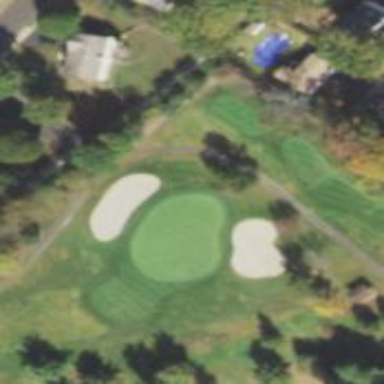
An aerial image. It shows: Golf hole.